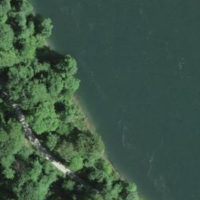
EUNIS habitat code: 15
Species observed at this site:
Allium ursinum
Ranunculus acris